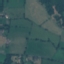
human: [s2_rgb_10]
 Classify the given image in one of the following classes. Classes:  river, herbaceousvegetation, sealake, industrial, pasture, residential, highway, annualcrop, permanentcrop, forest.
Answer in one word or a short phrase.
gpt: Pasture